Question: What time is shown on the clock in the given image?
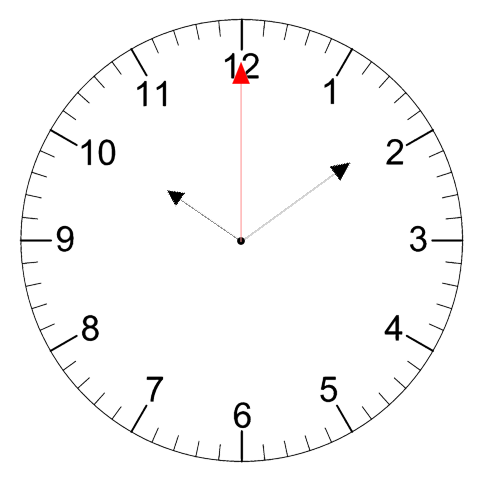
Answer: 10:09:00